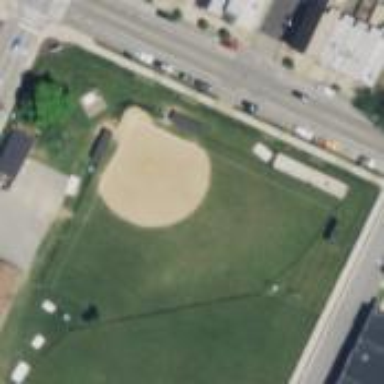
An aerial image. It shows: Grassy pitch used for baseball or softball.